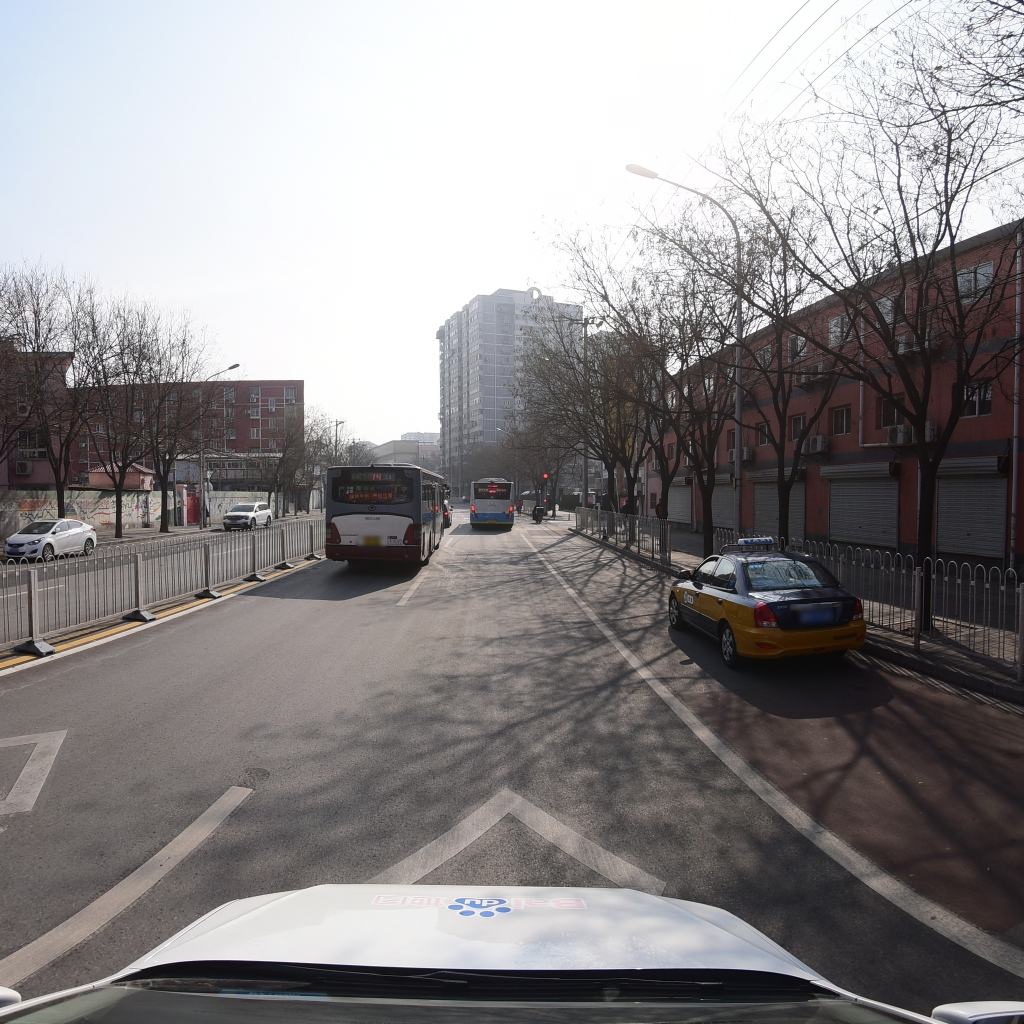
Region: Fengtai
Road damage annotations: pothole